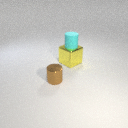
large yellow metal cube to the right of small brown metal cylinder